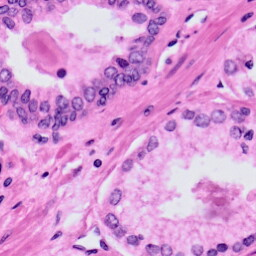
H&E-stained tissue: Prostate